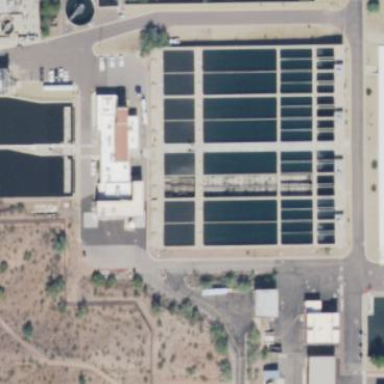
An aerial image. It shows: Reservoir of water located near wastewater plant.